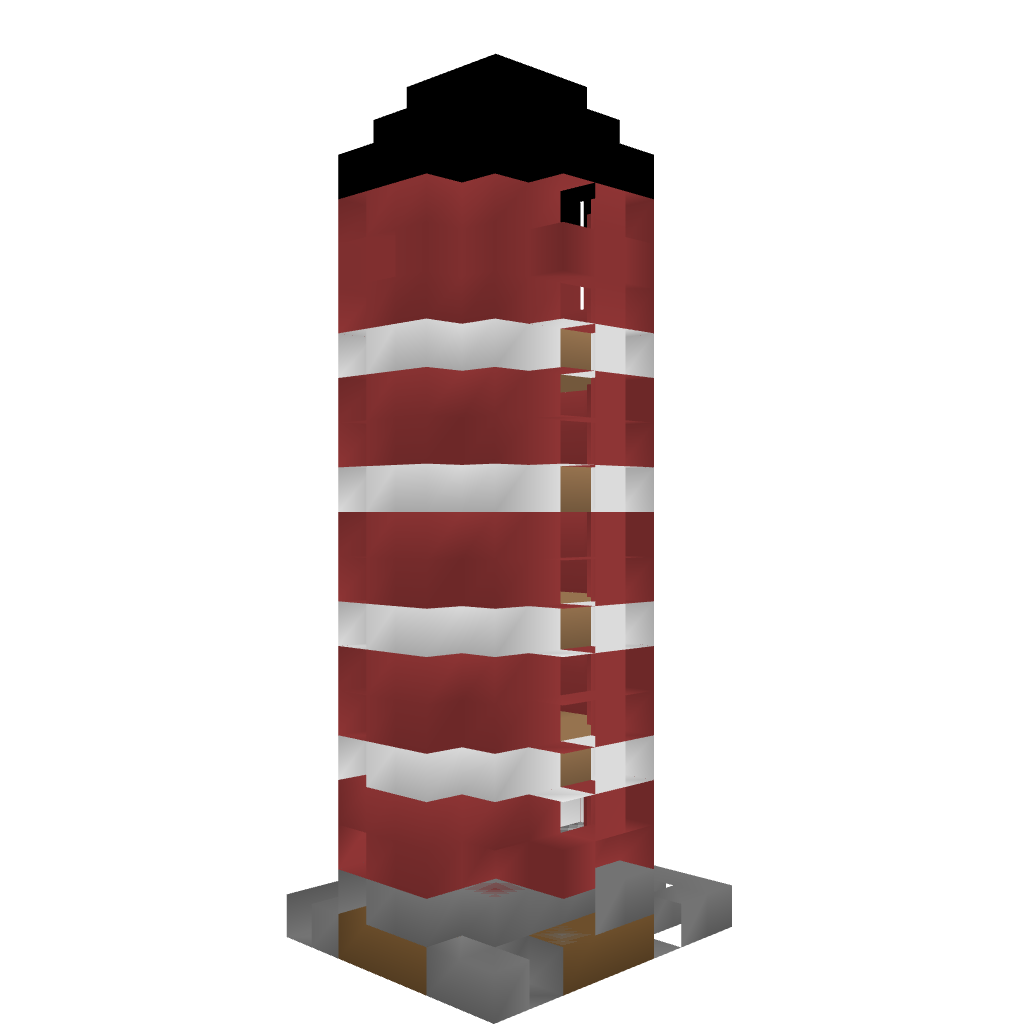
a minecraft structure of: Storage Silo bad low quality